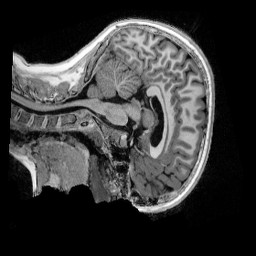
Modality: UNIT1_denoised
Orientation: sagittal
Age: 13
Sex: female
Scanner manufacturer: siemens
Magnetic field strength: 3 T
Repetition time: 4 s
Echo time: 0.00303 s